Field crop: maize
Growth stage: 2
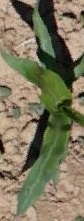
Species: maize